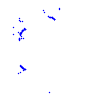
Particle: proton